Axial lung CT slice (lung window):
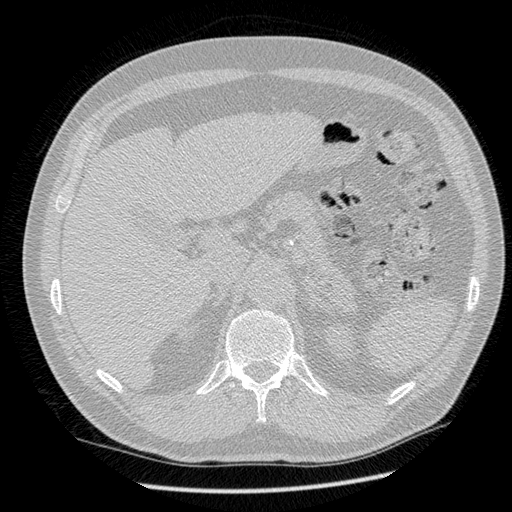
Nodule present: no